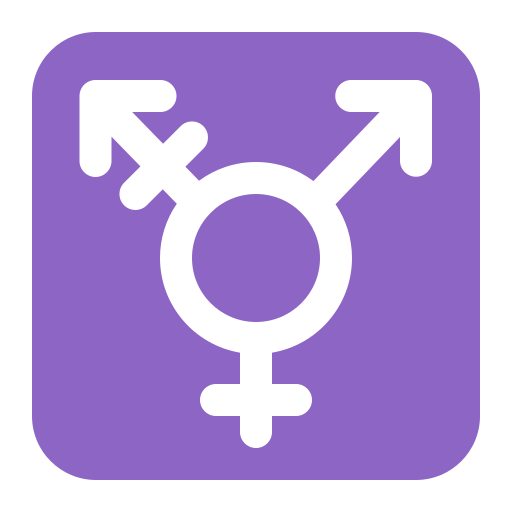
transgender symbol flat